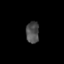
Tissue: skin
Cell type: Epithelial cells
Senescence score: 0.2711
Nuclear area (px): 277
Mean DAPI intensity: 77.892